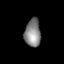
Tissue: prostate
Cell type: Epithelial cells
Senescence score: 0.29
Nuclear area (px): 444
Mean DAPI intensity: 131.041